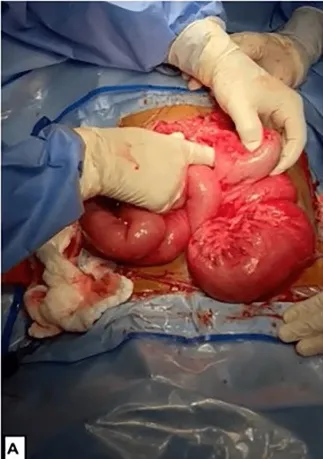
Intraoperative imaging. A, B) Intraoperative finding of intestinal malrotation whereas the cecum found in the left upper quadrant with ilio-colic intussusception.
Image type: medical_photograph (other_medical_photograph)